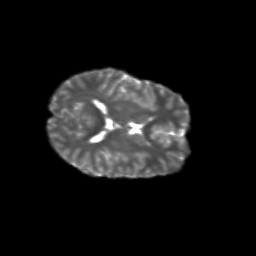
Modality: T2w
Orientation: axial
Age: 14
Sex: female
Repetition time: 9.512 s
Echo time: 0.089 s